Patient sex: M
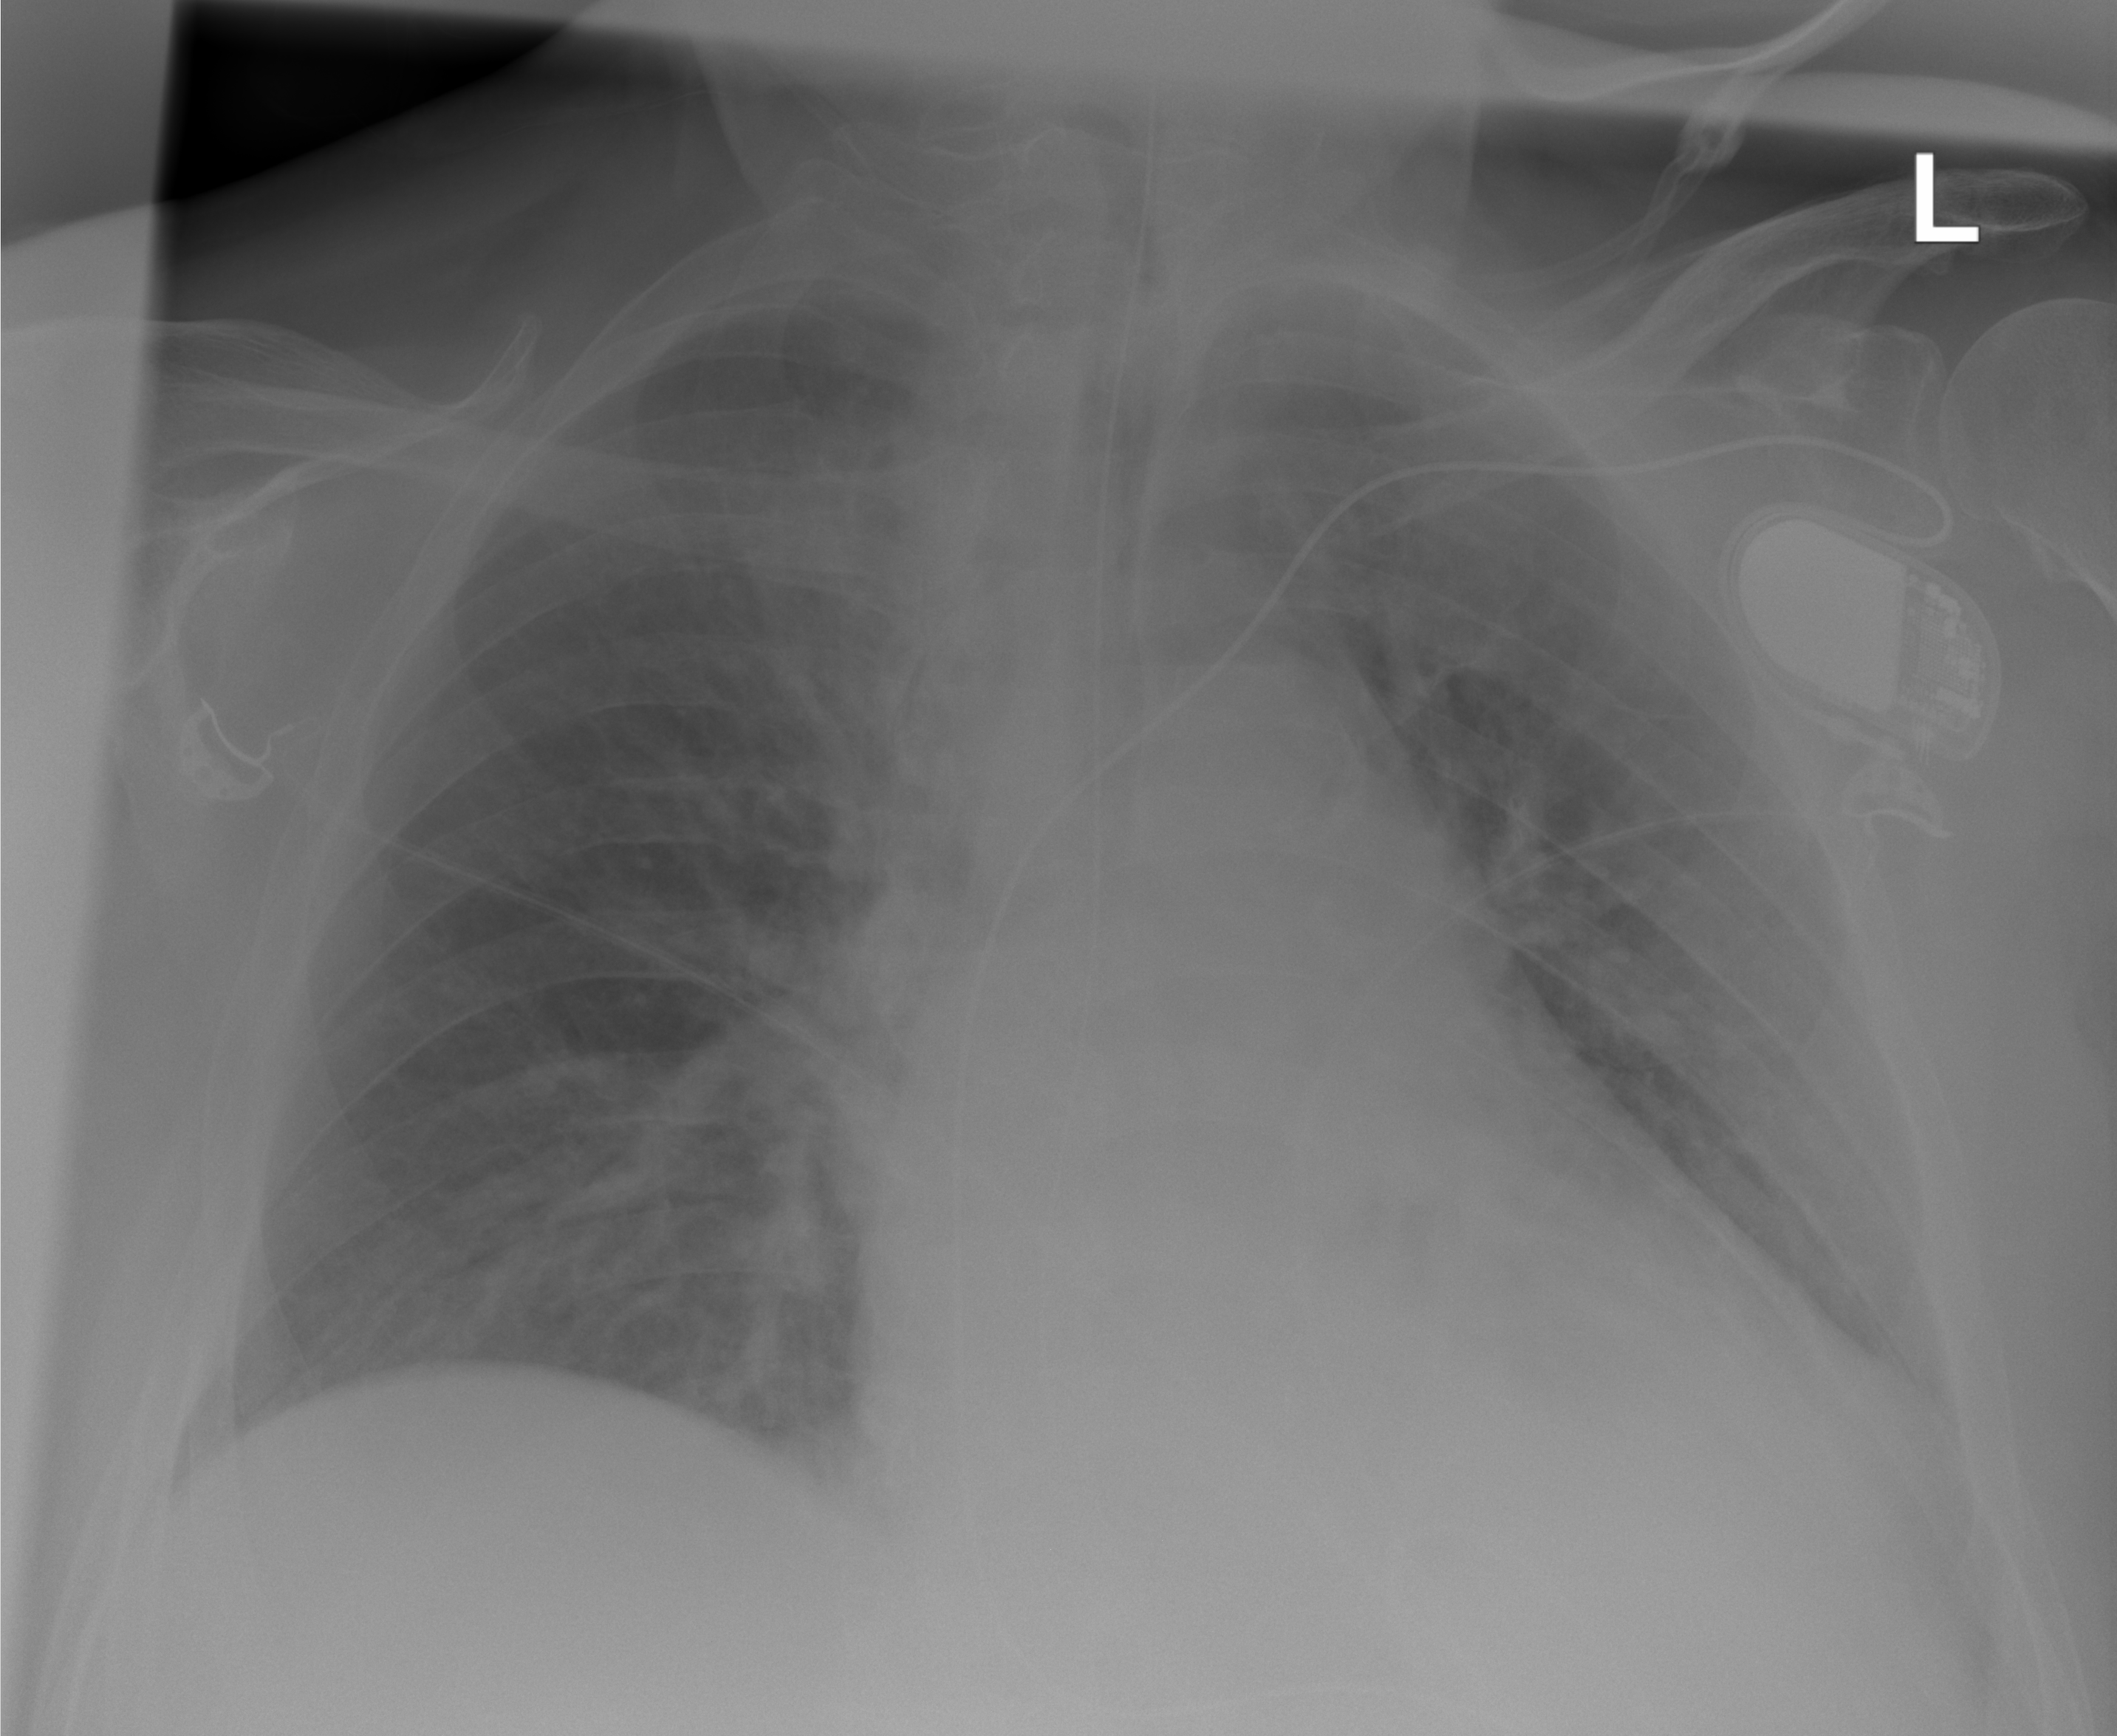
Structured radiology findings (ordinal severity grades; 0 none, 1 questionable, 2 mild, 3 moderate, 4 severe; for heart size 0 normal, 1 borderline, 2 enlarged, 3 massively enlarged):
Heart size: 0
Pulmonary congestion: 2
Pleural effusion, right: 0
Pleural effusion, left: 0
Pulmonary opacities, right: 0
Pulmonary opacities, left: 0
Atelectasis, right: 0
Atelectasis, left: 0